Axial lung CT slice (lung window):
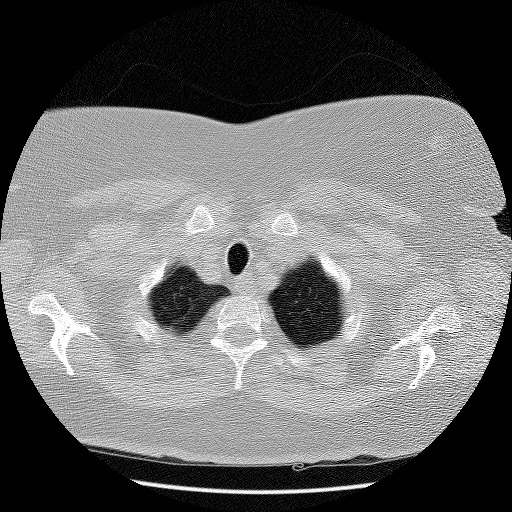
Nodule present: no